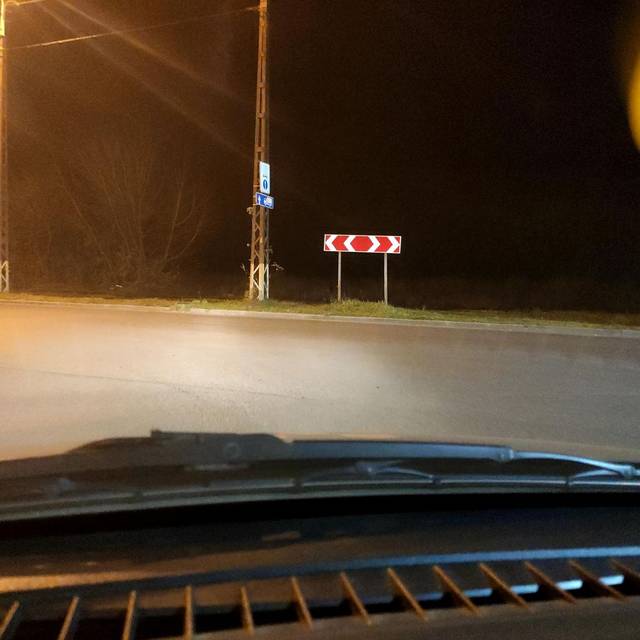
Region: Russia
Coordinates: 53.514, 49.396